Question: How to draw the following tab image in UIView?The text is changeable,which implies that the image could stretch in width. And I know in XCode6,it supports live render.So I think if possible,it's color,text,and size could be set in attributes inspector.

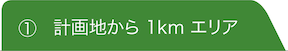
Answer: You have to create a custom class, based on UIView. This class is declared as '@IBDesignable' and has '@IBInspectable' properties. Override 'UIView.drawRect()' and you are totally free on how your view gets displayed.
Here is a sample class to get you started.
'''
import UIKit
@IBDesignable
class MyTabView: UIView {
@IBInspectable tabTitle: String = ""
@IBInspectable tabColor: UIColor = UIColor.clearColor()
override init(frame: CGRect) {
super.init(frame: frame)
// Initialization code
}
required init(coder aDecoder: NSCoder) {
super.init(coder: aDecoder)
}
override func prepareForInterfaceBuilder() {
// stuff for interface builder only
}
override func drawRect(rect: CGRect)
{
// this is where your view gets drawed
self.layer.cornerRadius = 10
self.layer.masksToBounds = true
}
}
'''